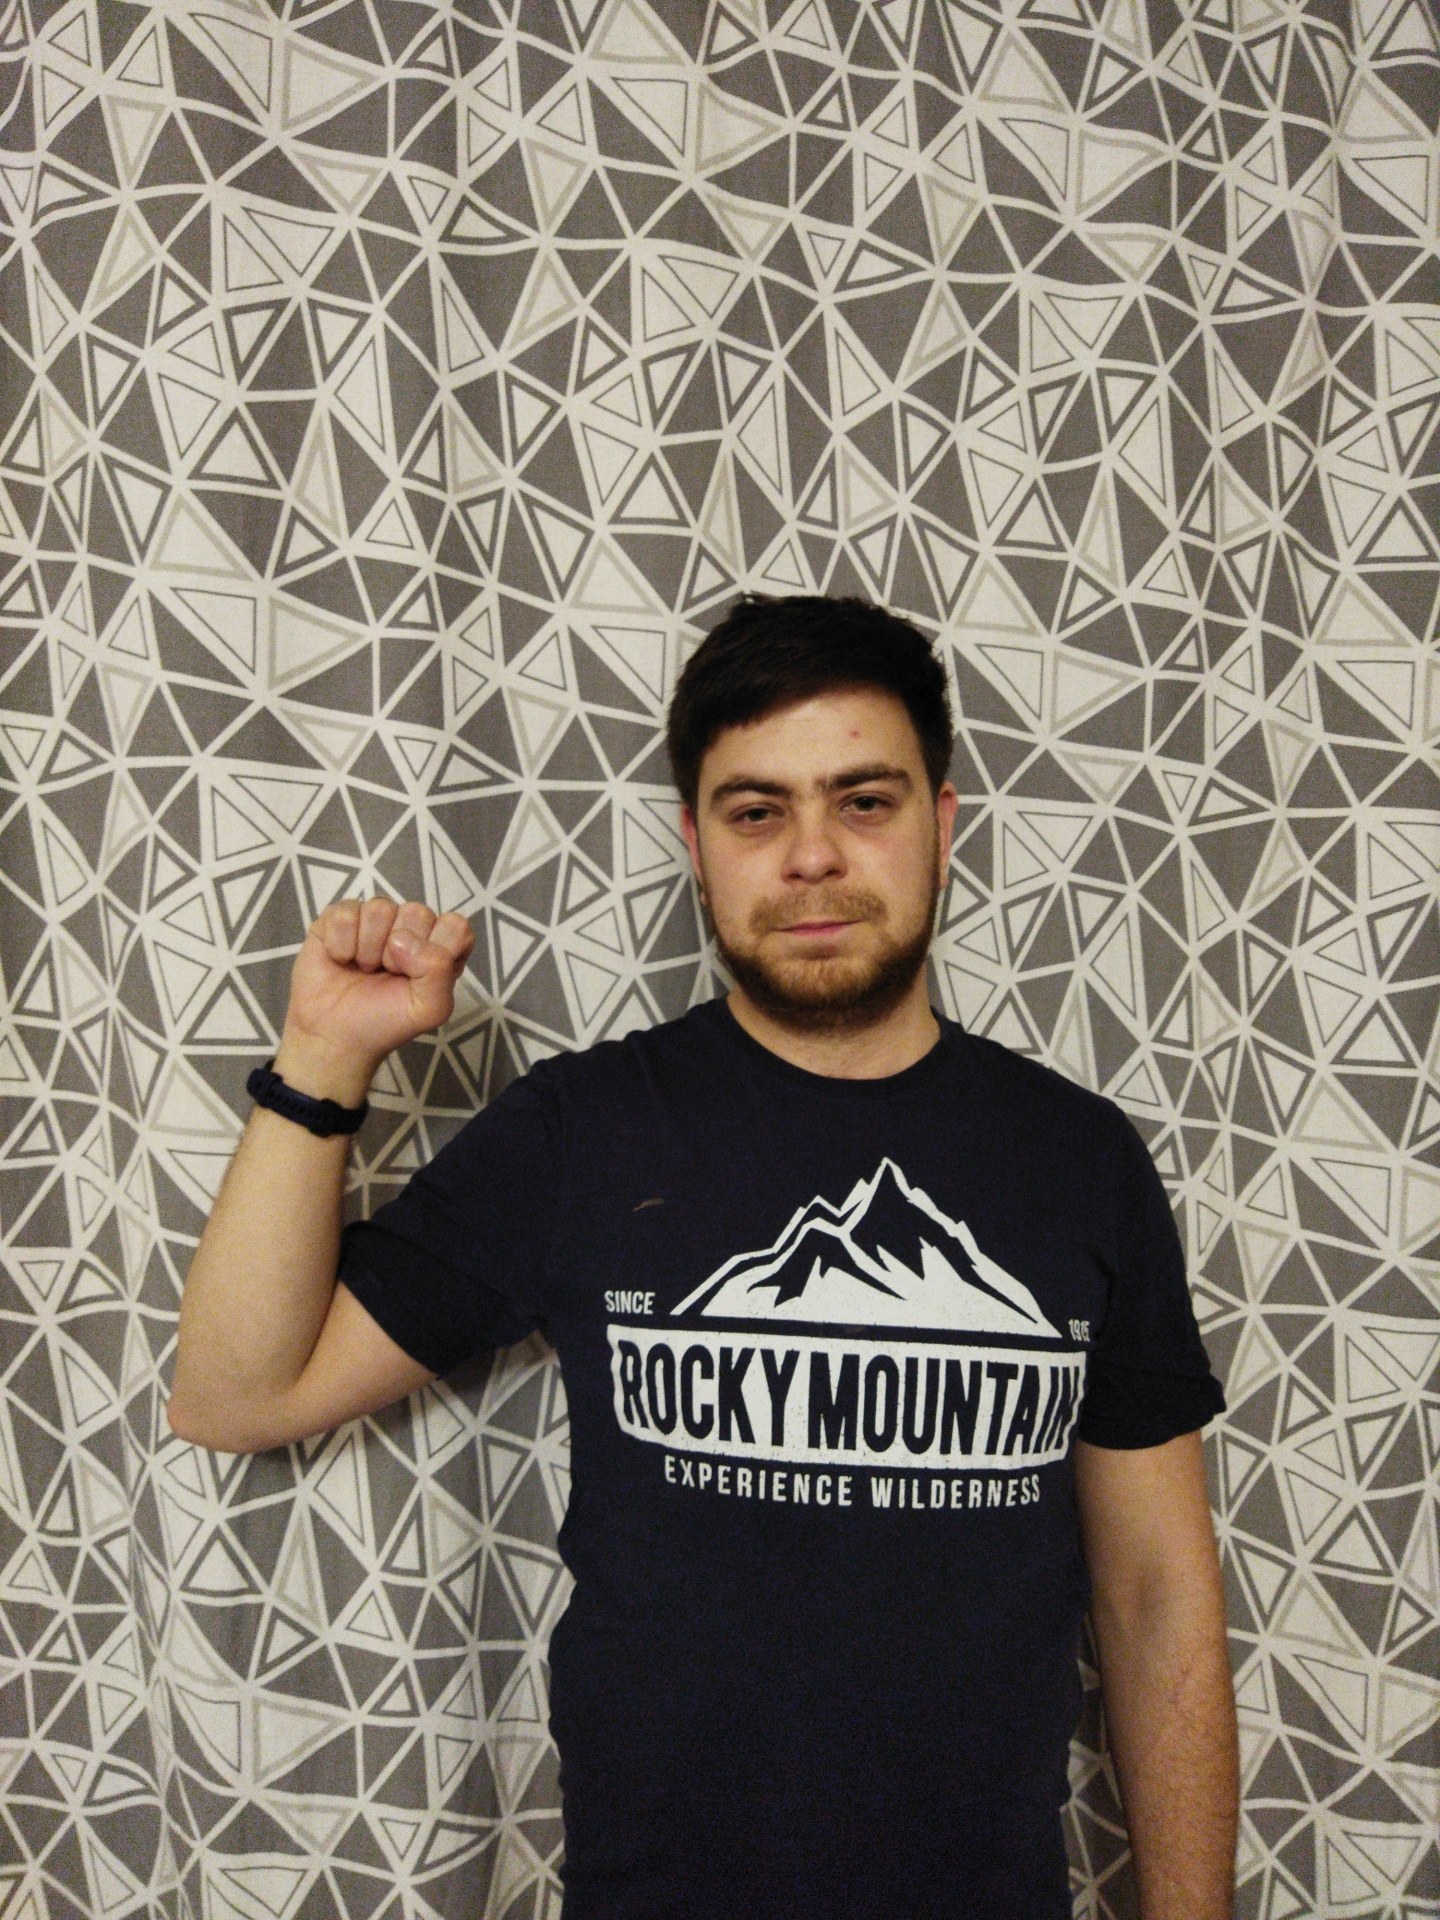
Label: clear